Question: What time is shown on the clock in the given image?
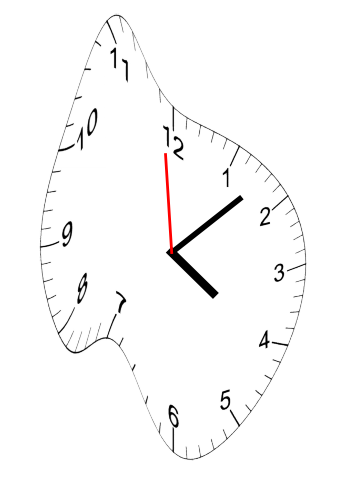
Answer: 04:07:59